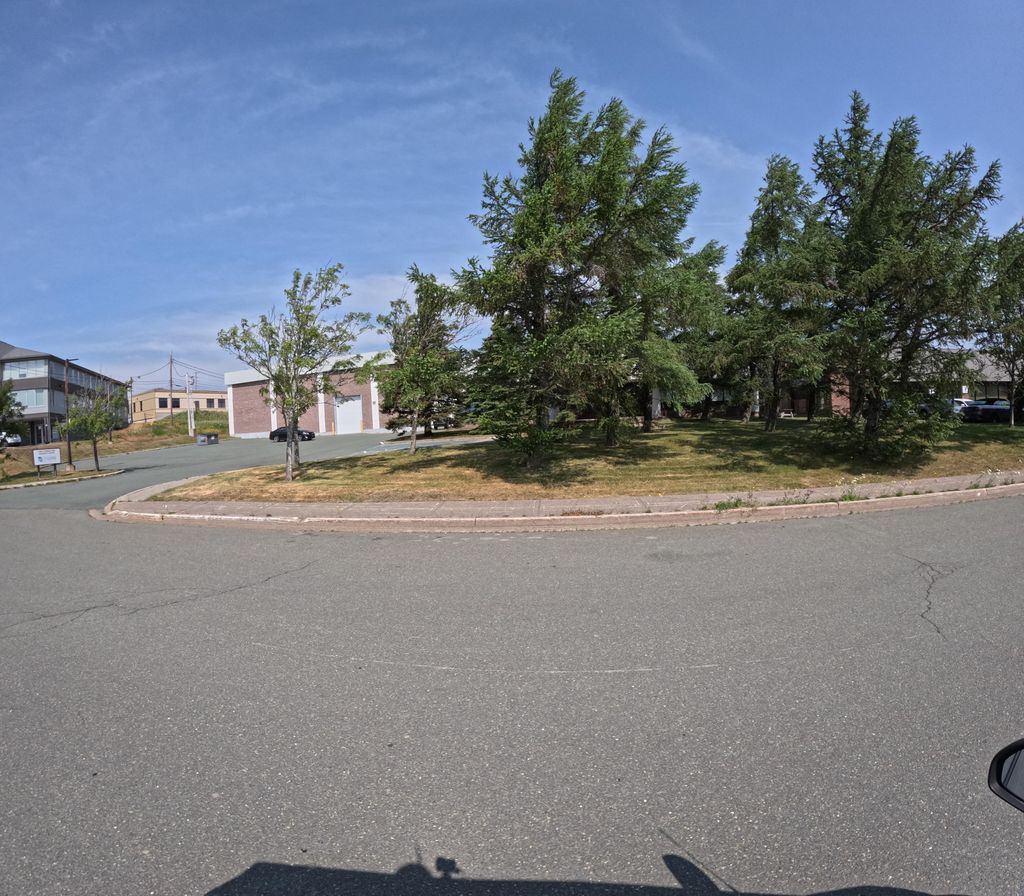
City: st_johns